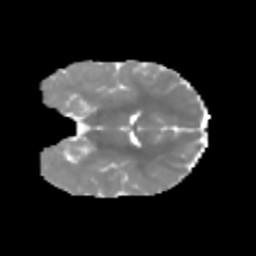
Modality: MD
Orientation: coronal
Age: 8
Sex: male
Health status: healthy